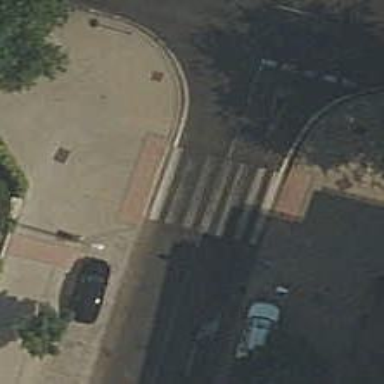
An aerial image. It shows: Marked road crossing.